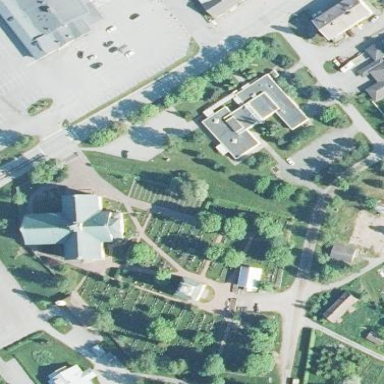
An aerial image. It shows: Religious area.